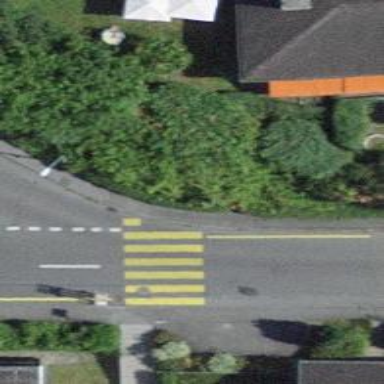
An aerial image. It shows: Kerb serving as barrier.